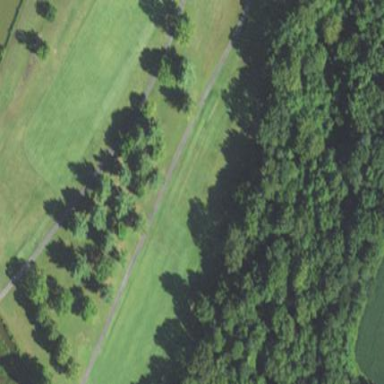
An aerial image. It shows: Rough grassy area used for golf.